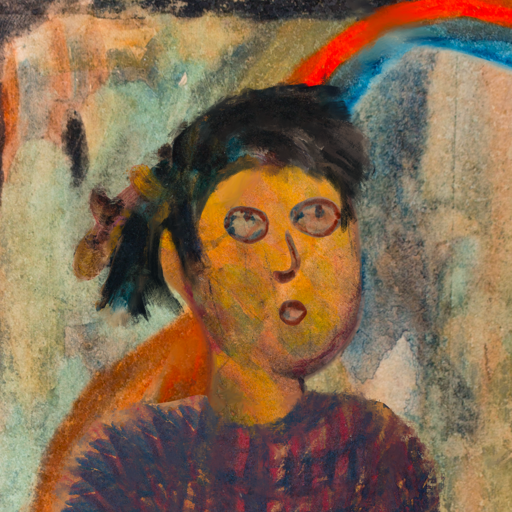
Background: Childish, Head And Neck Side: Gypsy_Mother, Face Side: Orphan, Bust: In_The_Sun, Hair Side: Pipe, Head Accessory: Blank, Second Necklace: Blank, Necklace: Blank, Baby: Blank